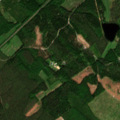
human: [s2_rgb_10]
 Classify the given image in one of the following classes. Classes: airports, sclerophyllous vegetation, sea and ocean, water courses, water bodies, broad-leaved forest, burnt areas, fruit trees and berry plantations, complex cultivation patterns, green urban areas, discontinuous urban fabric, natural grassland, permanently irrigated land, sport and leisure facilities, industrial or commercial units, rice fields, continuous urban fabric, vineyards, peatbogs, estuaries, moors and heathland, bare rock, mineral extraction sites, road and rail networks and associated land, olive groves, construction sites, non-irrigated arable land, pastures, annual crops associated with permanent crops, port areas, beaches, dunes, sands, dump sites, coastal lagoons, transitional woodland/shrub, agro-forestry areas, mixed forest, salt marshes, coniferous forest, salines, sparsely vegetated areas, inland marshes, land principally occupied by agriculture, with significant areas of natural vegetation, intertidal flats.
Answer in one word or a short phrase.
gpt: broad-leaved forest, coniferous forest, mixed forest